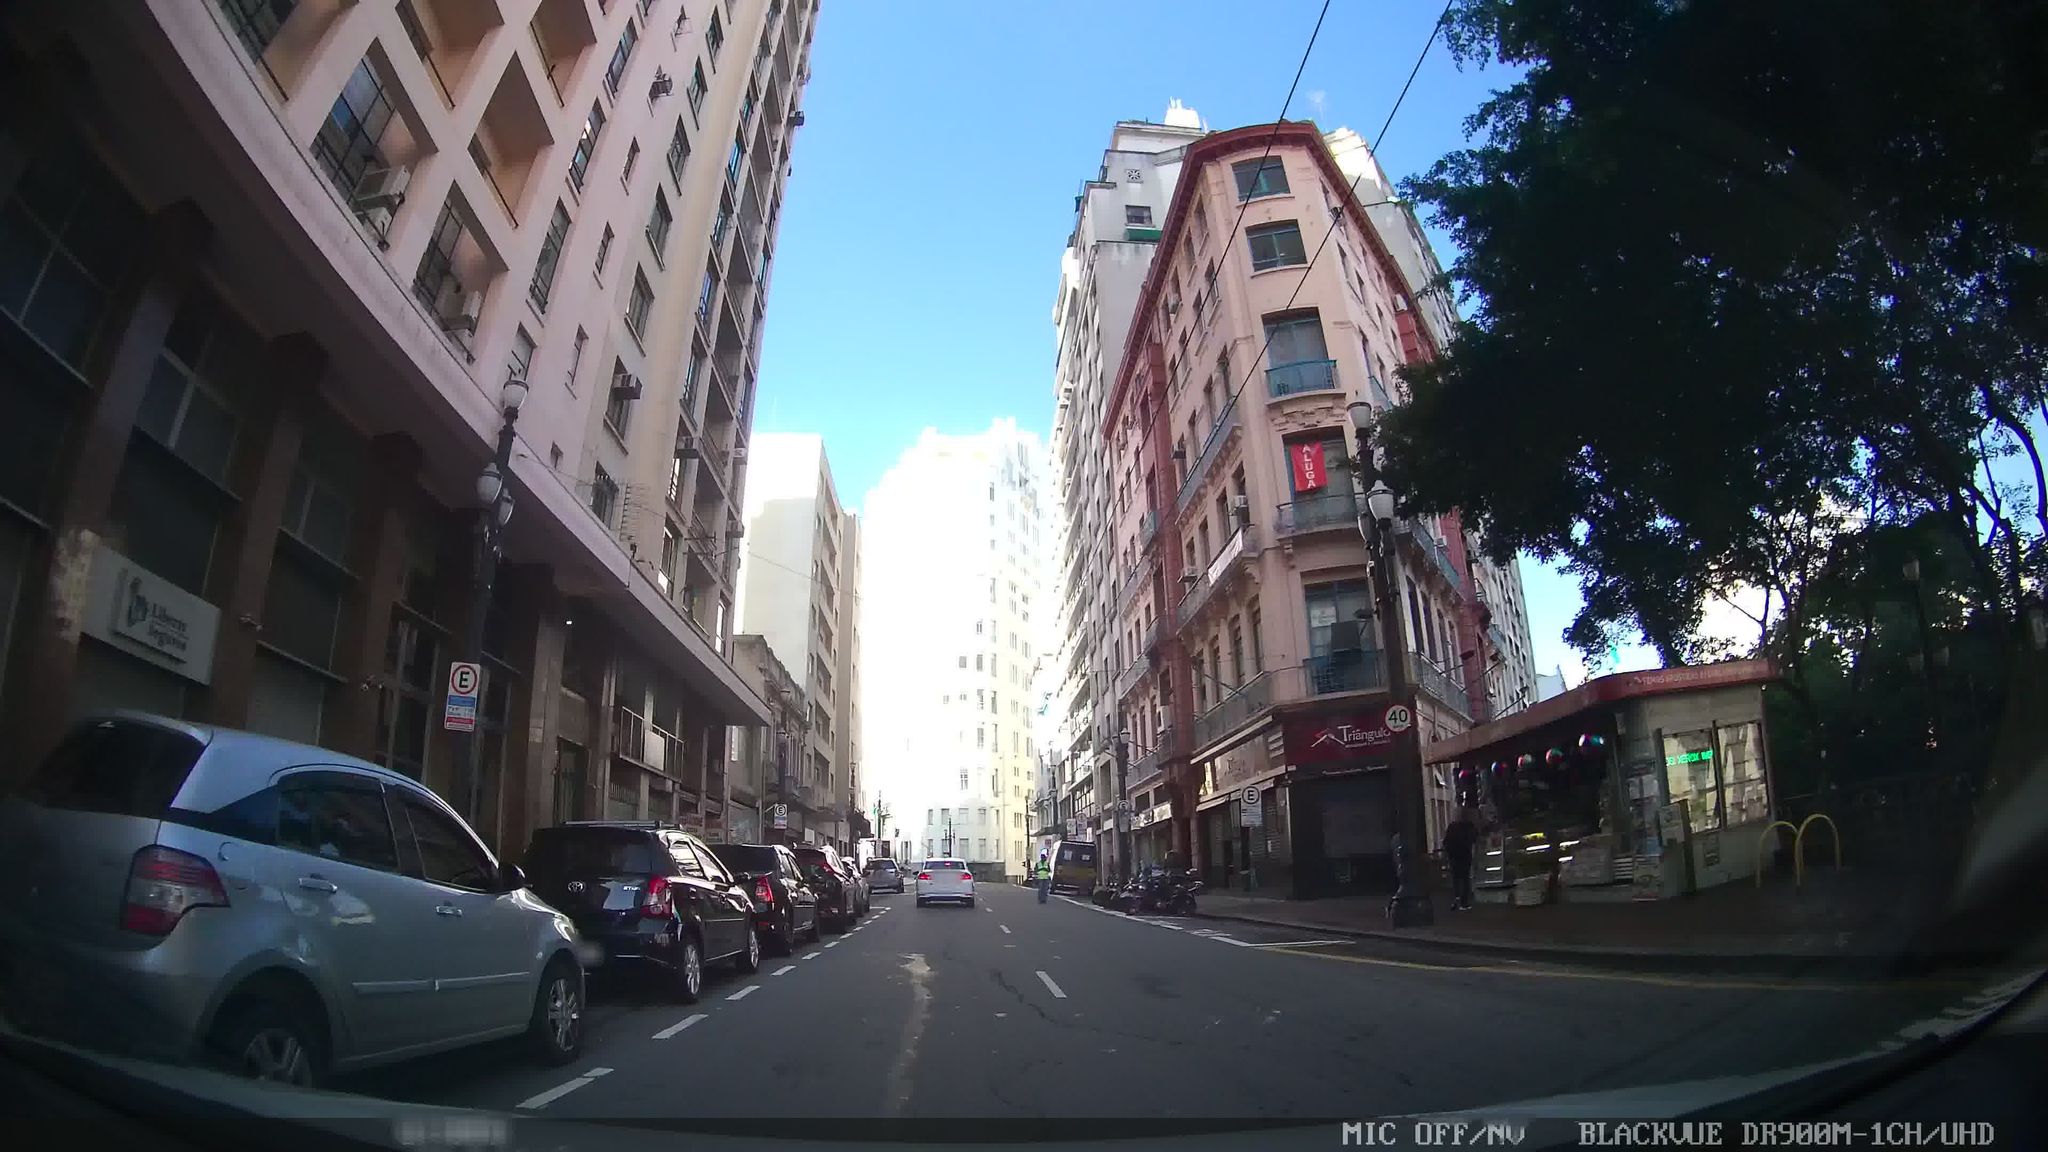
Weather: clear
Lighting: day
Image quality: good
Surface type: driving surface
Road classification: secondary
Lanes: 2
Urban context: urban centre
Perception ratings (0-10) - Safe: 2.67, Lively: 8.97, Beautiful: 6.23, Boring: 1.5, Depressing: 3.79, Wealthy: 5.27